Interaction volume radius: 5 \u00c5
Interaction volume height: 10 \u00c5
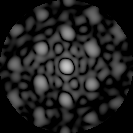
Disorder parameter: 0.4402